Field crop: maize
Growth stage: 2
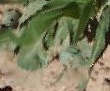
Species: maize